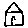
Label: house